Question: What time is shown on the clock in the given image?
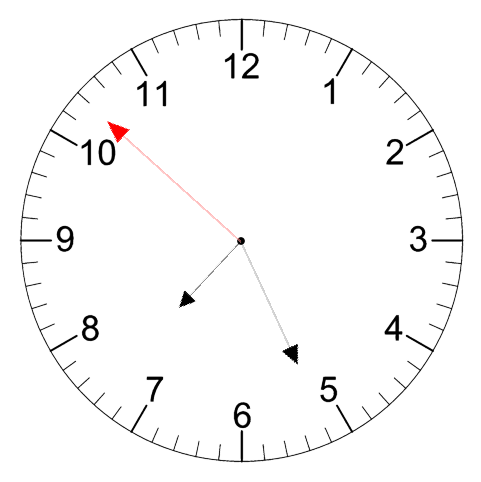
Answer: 07:25:52